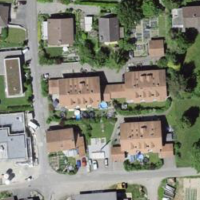
EUNIS habitat code: 54
Species observed at this site:
Geranium sanguineum